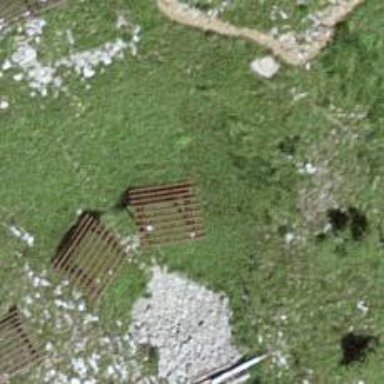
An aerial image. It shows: Structure for avalanche protection.